Interaction volume radius: 10 \u00c5
Interaction volume height: 35 \u00c5
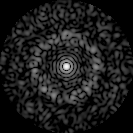
Disorder parameter: 0.8436